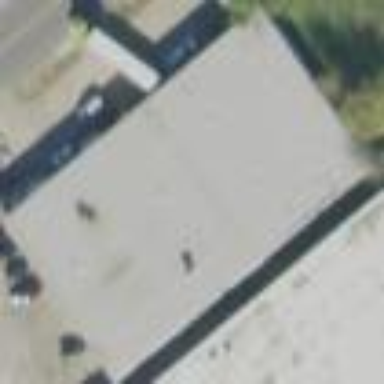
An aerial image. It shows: Warehouse.